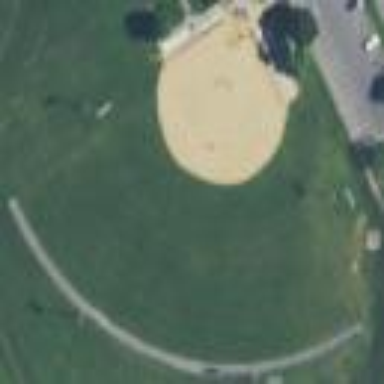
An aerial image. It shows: Baseball pitch for leisure and sports activities.